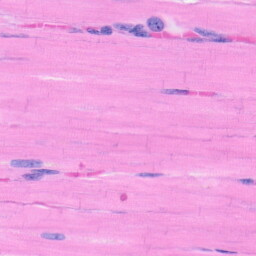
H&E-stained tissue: Heart